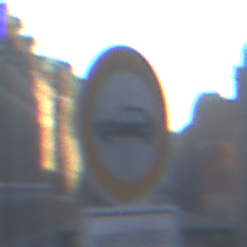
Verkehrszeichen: VerbotPersonenkraftwagen
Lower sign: ZeitangabenMitBeschraenkungAufWochentage7
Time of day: SunriseSunset
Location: Outdoor (Urban)
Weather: Clear
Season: NotSpecified
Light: Natural